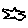
Label: star